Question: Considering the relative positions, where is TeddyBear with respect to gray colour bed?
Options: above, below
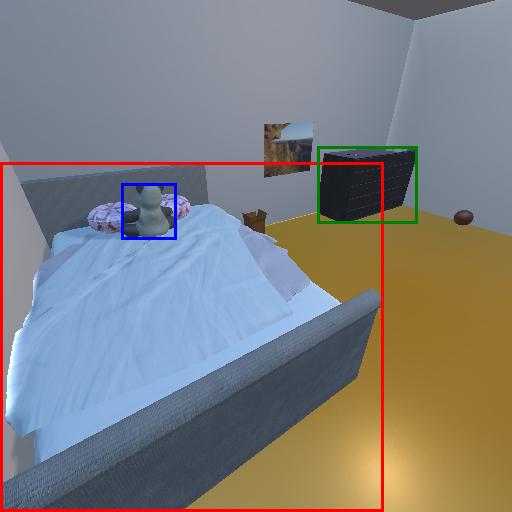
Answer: above